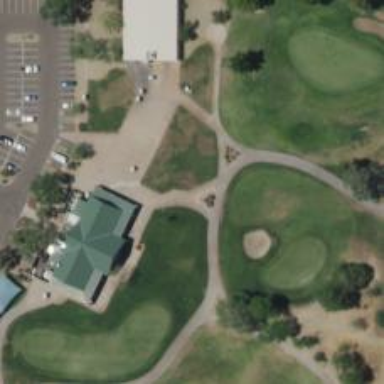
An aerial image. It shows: Pathway for golfing.